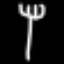
Label: fork